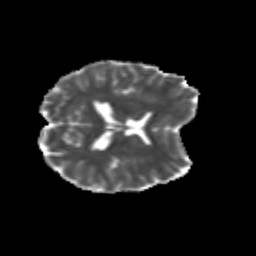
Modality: MD
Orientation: axial
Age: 24
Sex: male
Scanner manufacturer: siemens
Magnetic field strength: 3 T
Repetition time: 3.5 s
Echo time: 0.113 s